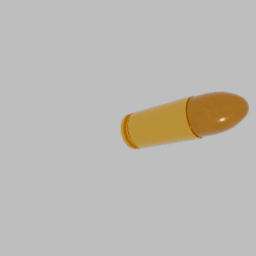
Label: tools